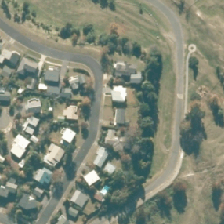
Land cover: urban_build_up